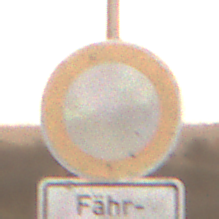
Verkehrszeichen: VerbotFahrzeugeAllerArt
Zusatzzeichen unten: SonstigeFahrzeugePersonengruppenFrei4
Umgebung: Outdoor, Nature
Tageszeit: SunriseSunset
Wetter: PartlyCloudy
Licht: Natural
Jahreszeit: NotSpecified
Kontrast: LowContrast